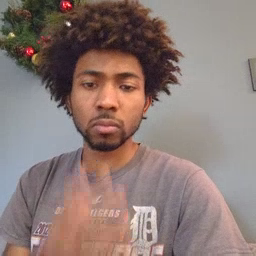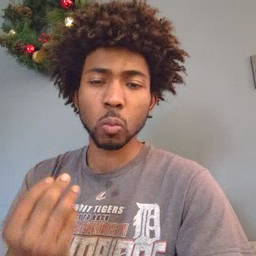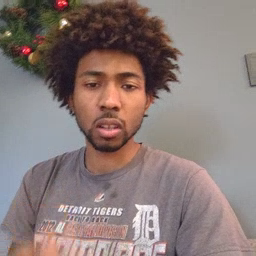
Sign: wet